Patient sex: F
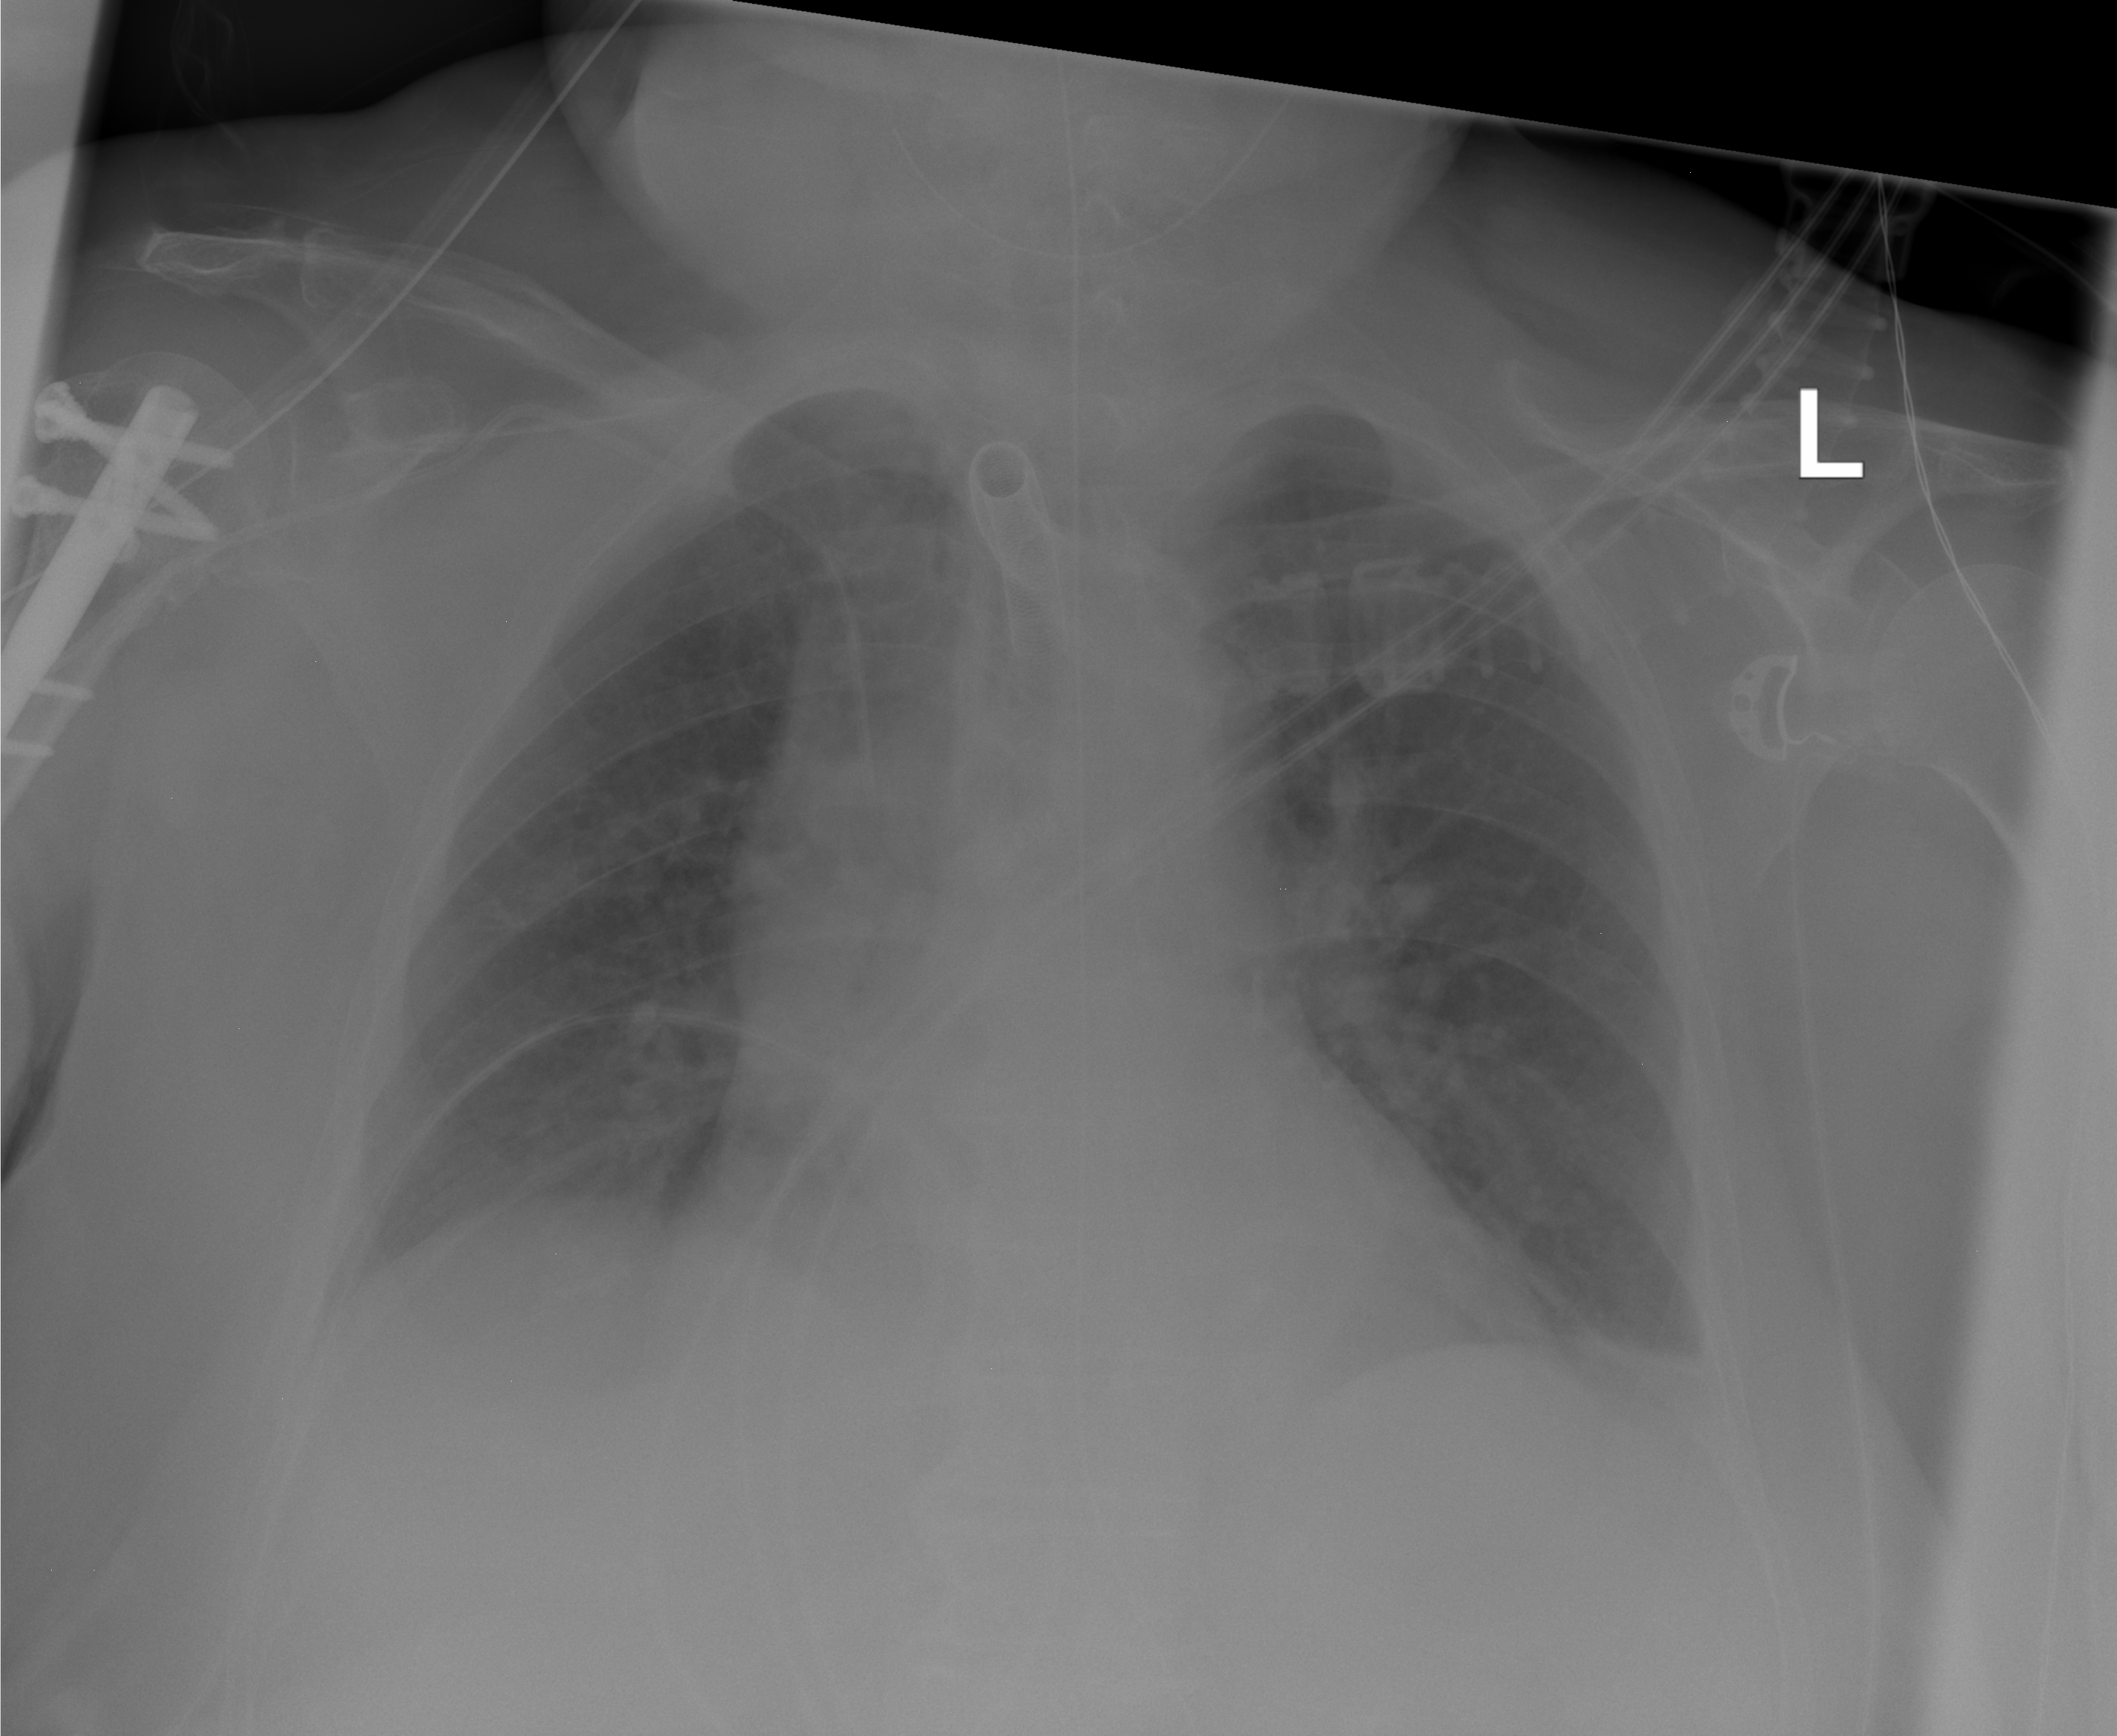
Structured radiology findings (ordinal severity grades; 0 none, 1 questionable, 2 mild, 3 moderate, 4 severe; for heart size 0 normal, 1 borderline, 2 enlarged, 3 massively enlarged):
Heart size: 0
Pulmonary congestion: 0
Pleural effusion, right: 0
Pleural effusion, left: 0
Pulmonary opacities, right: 0
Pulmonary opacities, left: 0
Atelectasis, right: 2
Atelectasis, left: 2